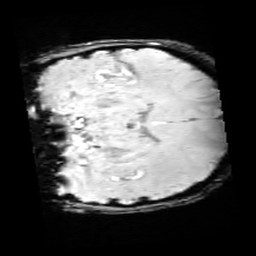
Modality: SWI
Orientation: coronal
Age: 12
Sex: female
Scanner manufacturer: siemens
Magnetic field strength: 3 T
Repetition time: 0.027 s
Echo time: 0.02 s